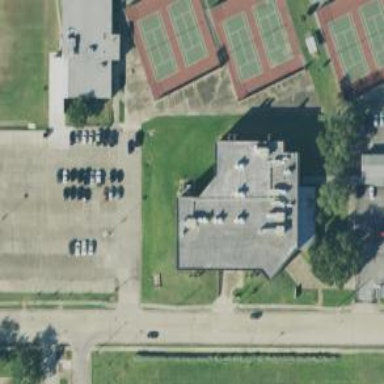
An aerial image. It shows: Building that is natatorium.